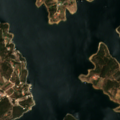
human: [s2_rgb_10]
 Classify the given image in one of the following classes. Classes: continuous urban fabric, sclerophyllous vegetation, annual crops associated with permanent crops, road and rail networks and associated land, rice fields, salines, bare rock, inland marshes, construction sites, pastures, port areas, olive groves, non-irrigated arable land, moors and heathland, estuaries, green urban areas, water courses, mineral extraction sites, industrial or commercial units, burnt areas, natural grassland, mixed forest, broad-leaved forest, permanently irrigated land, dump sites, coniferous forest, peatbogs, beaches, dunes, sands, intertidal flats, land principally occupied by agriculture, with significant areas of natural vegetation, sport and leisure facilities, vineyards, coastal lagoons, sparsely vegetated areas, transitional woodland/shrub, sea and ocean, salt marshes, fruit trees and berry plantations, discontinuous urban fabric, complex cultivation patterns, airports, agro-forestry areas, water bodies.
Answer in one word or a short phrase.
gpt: olive groves, annual crops associated with permanent crops, land principally occupied by agriculture, with significant areas of natural vegetation, broad-leaved forest, water bodies